Chest X-ray. View position: PA
Patient age: 28
Patient sex: F
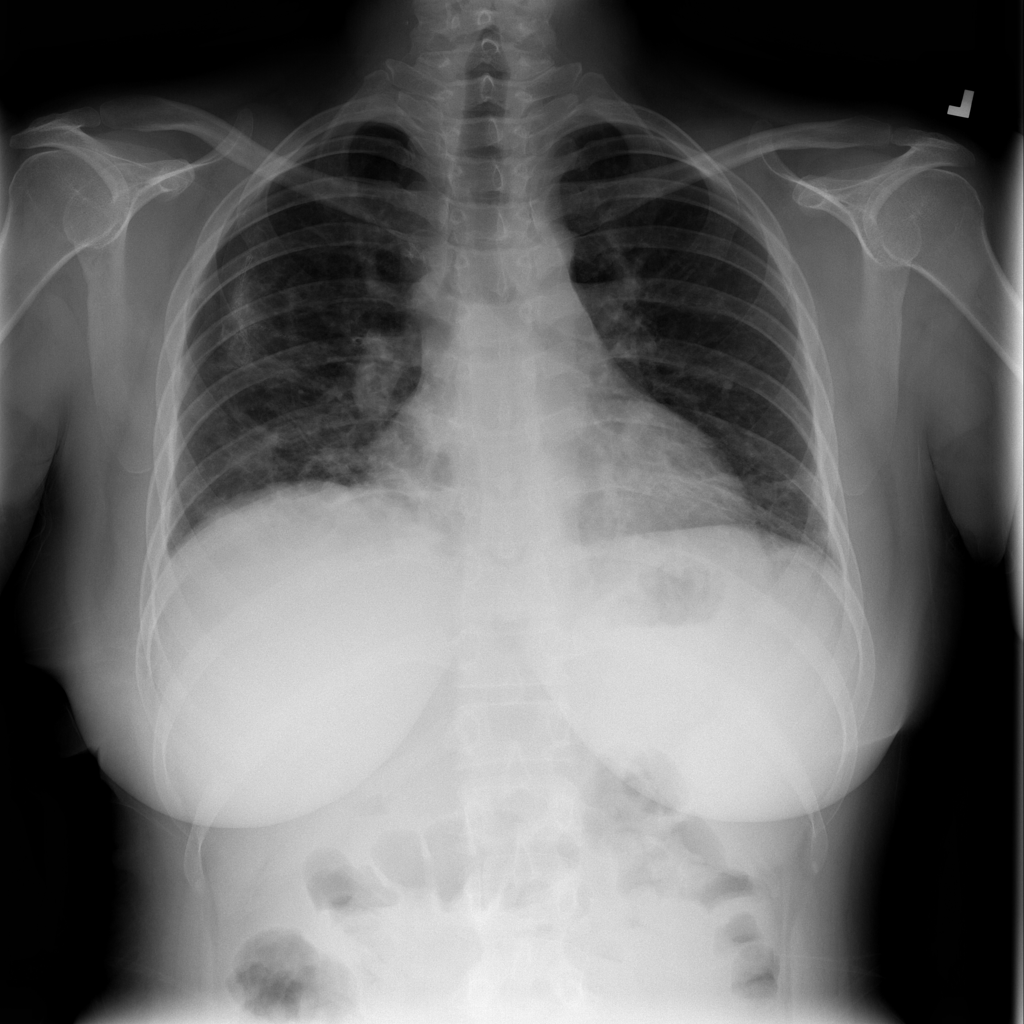
Finding: Pneumothorax